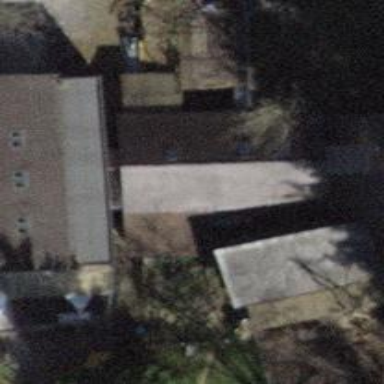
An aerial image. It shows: Shed building.